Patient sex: F
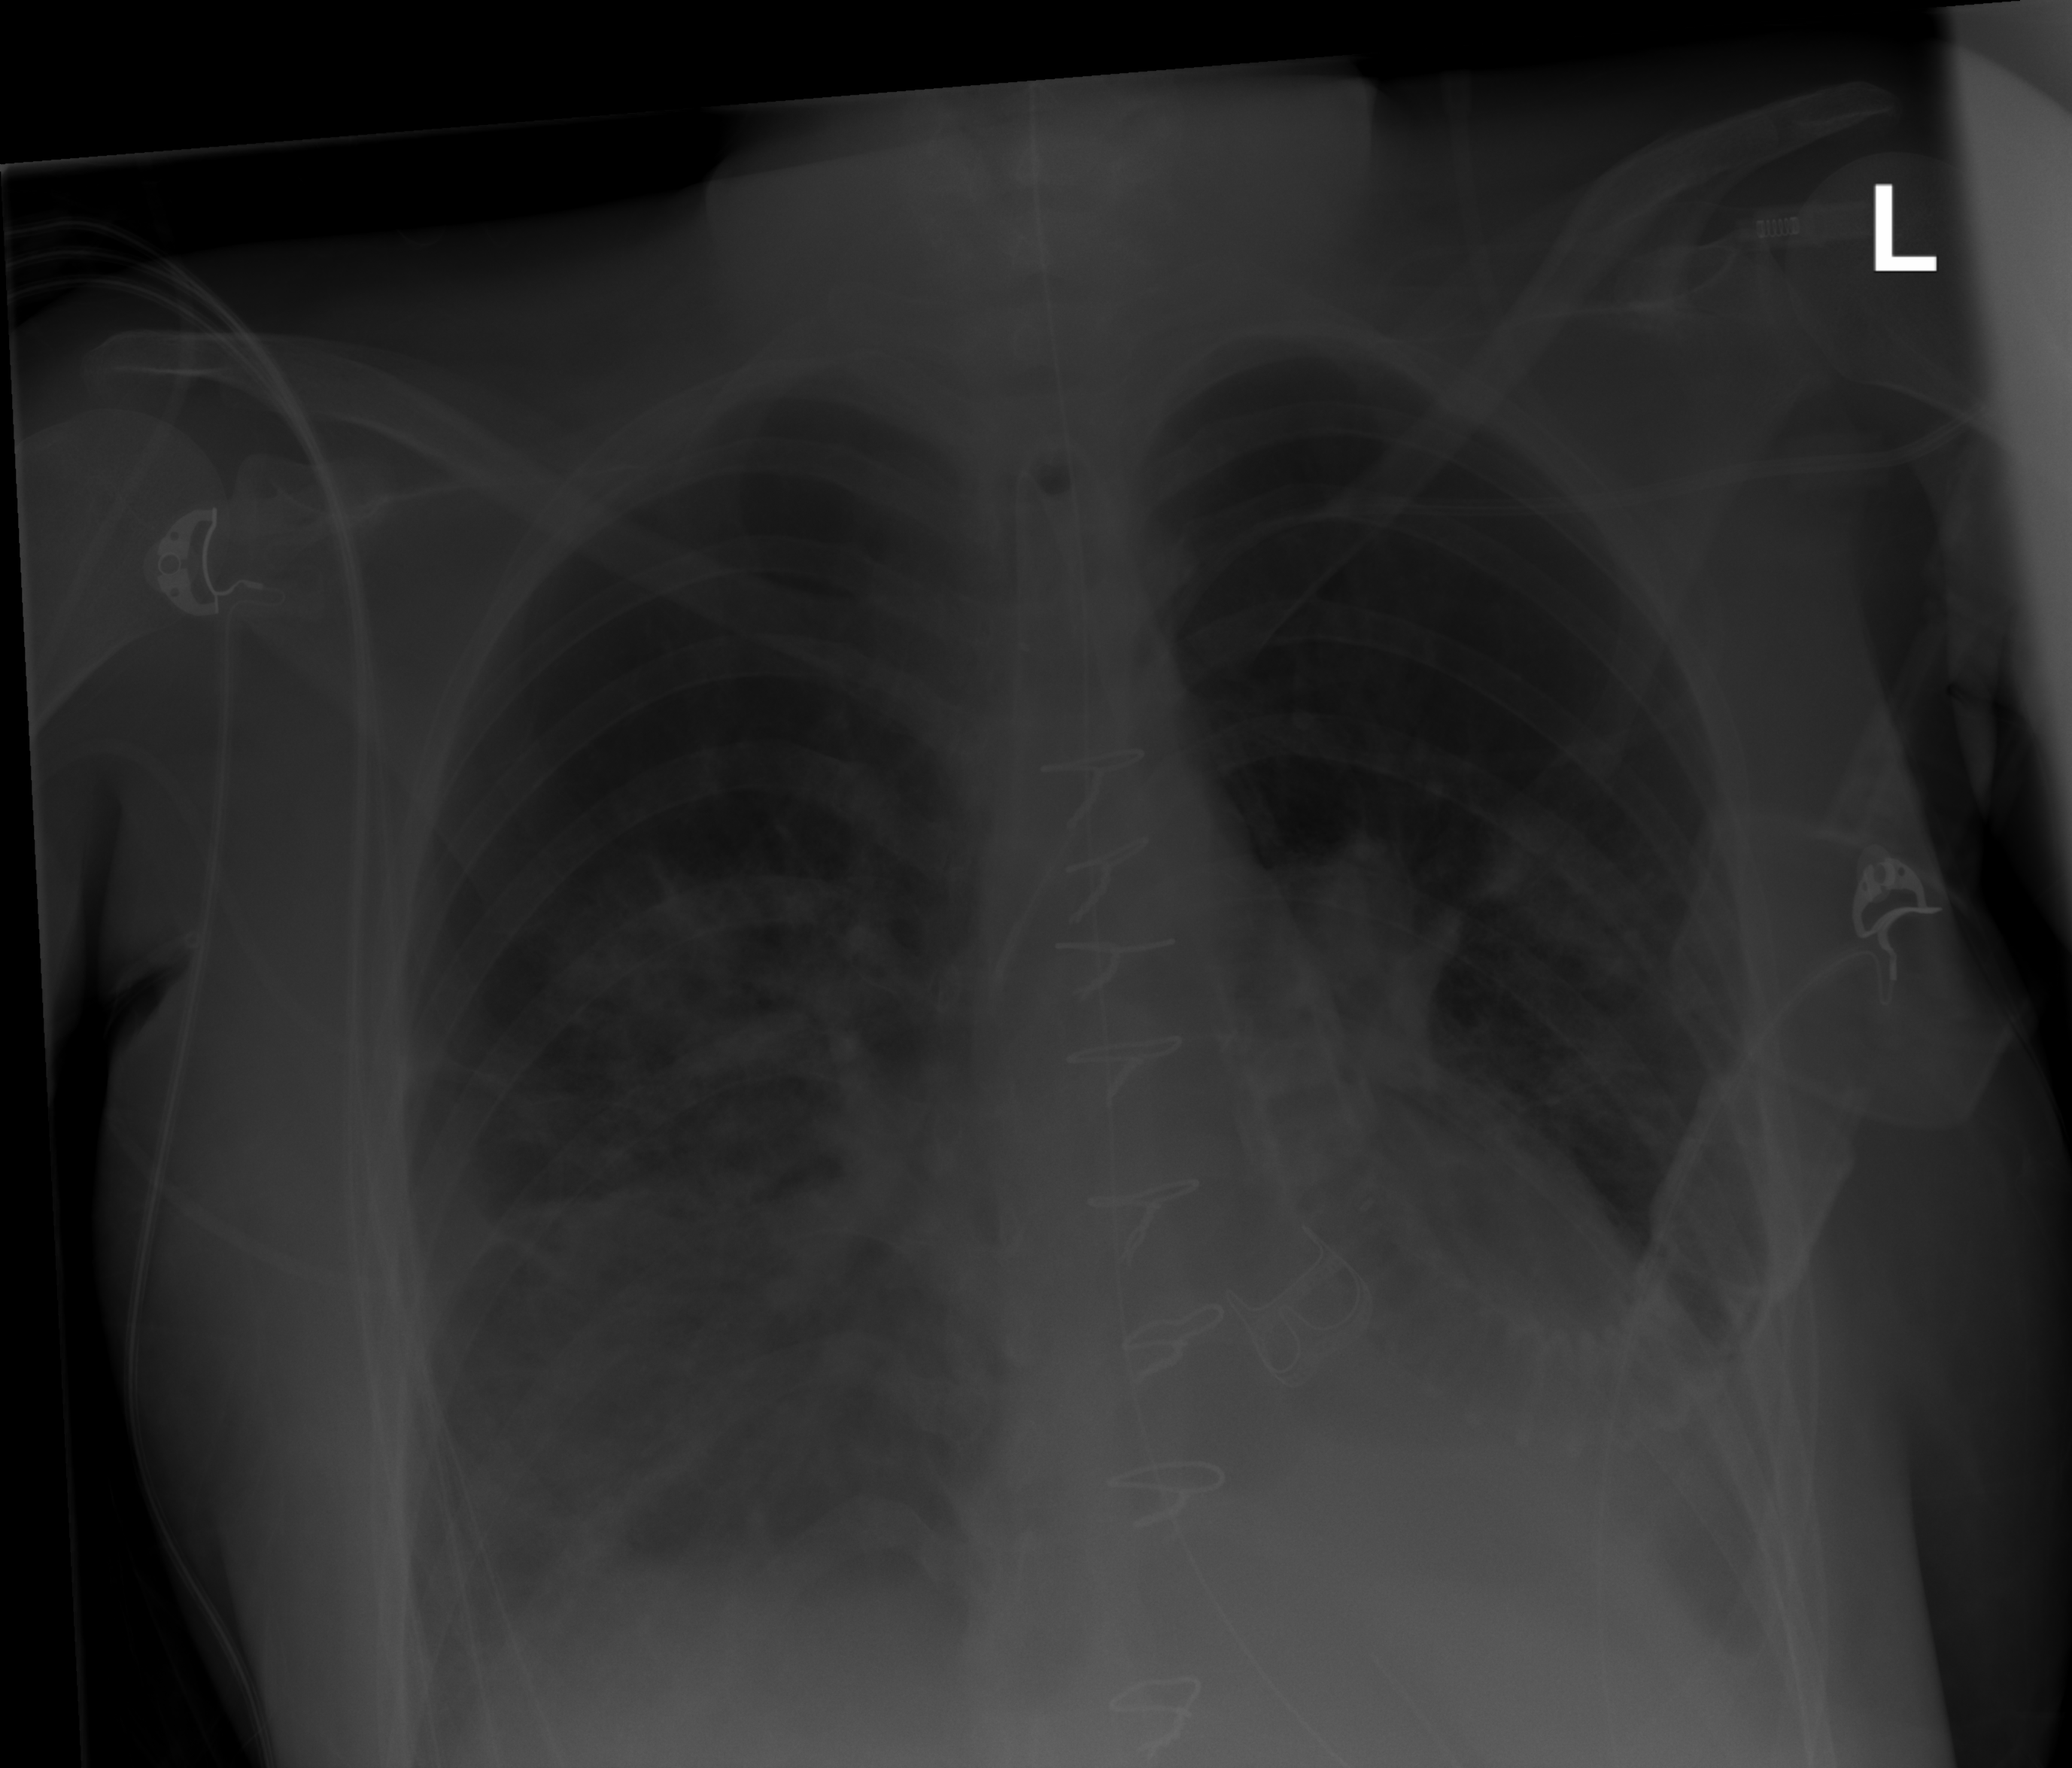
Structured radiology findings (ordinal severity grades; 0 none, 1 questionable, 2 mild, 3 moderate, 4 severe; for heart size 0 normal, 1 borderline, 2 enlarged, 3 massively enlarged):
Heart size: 2
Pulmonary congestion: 0
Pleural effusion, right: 2
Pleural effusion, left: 2
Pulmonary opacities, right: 3
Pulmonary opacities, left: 2
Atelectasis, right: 2
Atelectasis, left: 2